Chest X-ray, AP view. Patient: 25 years old, sex F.
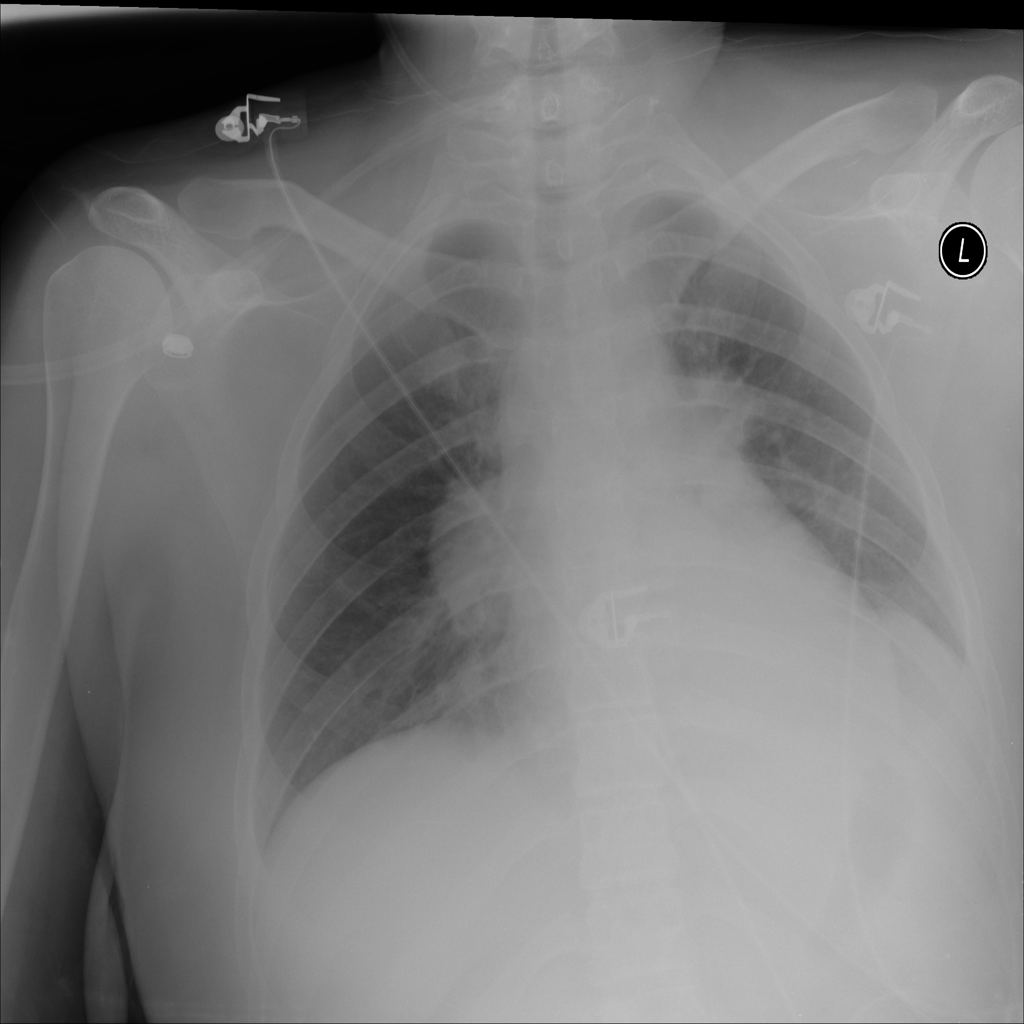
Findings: Atelectasis, Pneumonia